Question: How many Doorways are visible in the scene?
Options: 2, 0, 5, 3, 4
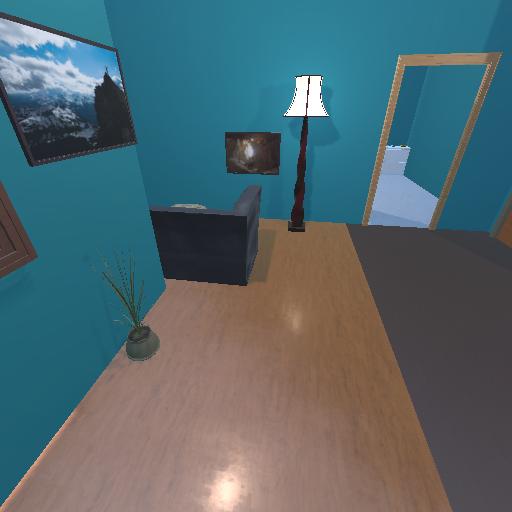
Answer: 2